Question: I have a file server running Ubuntu 12.04 and Samba 3.6.3. A Samba share is mapped to a drive on a Windows 8 machine.
When copying a test file to a local drive (which is an SSD and not a bottleneck here), it is very slow when doing so through Explorer. It is similarly slow when downloading the file through Internet Explorer. When downloading through Firefox (by entering the file URI), however, it is more than 10x as fast, as the image below shows.
What's going on here? I know that Samba is not fast, but I thought that's generally the case when dealing with lots of small files, when its request logic is very inefficient. The test file was 826 MB.

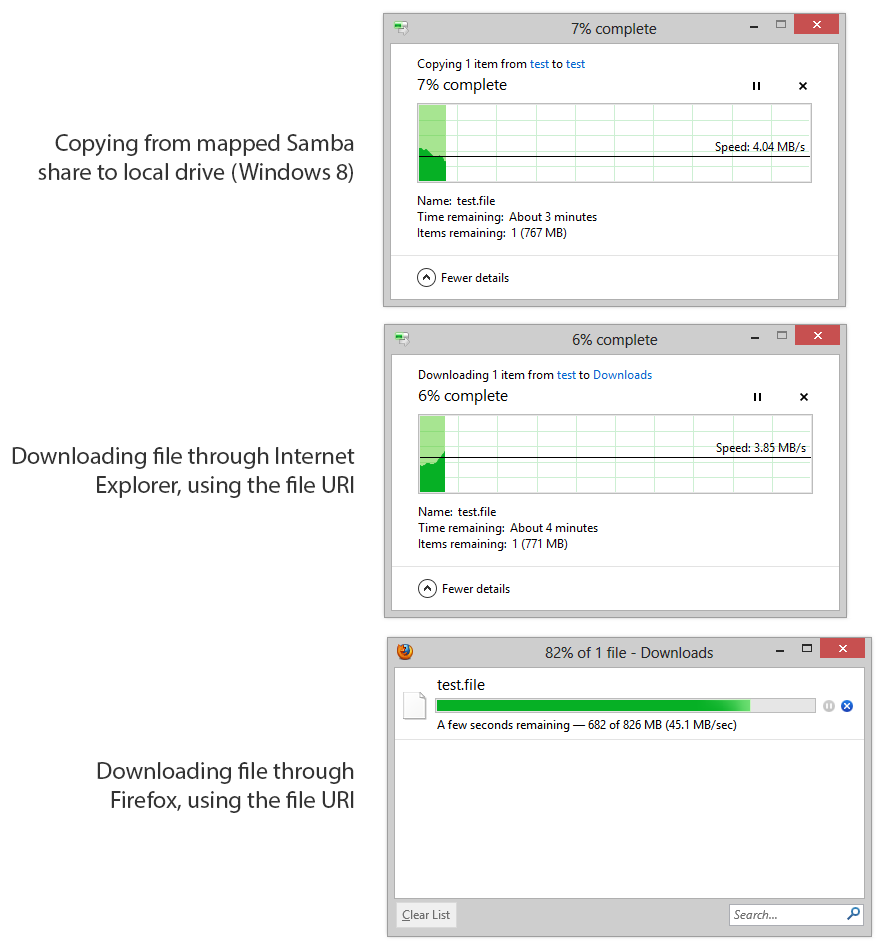
Answer: Removing custom "socket options" line in smb.conf (the Samba configuration file) solved it for me.
It seems that it's best to leave that option blank nowadays, since it will calculate optimal values itself. Firefox seemed to be either using its own SMB protocol settings, or ignoring those set by the Samba server.